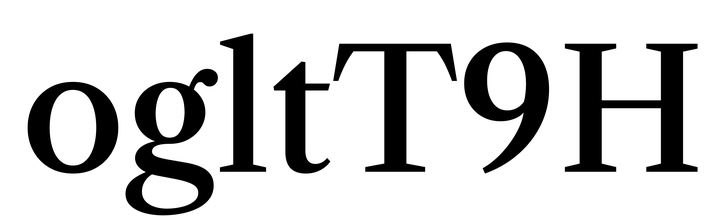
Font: LibreCaslonText_Medium